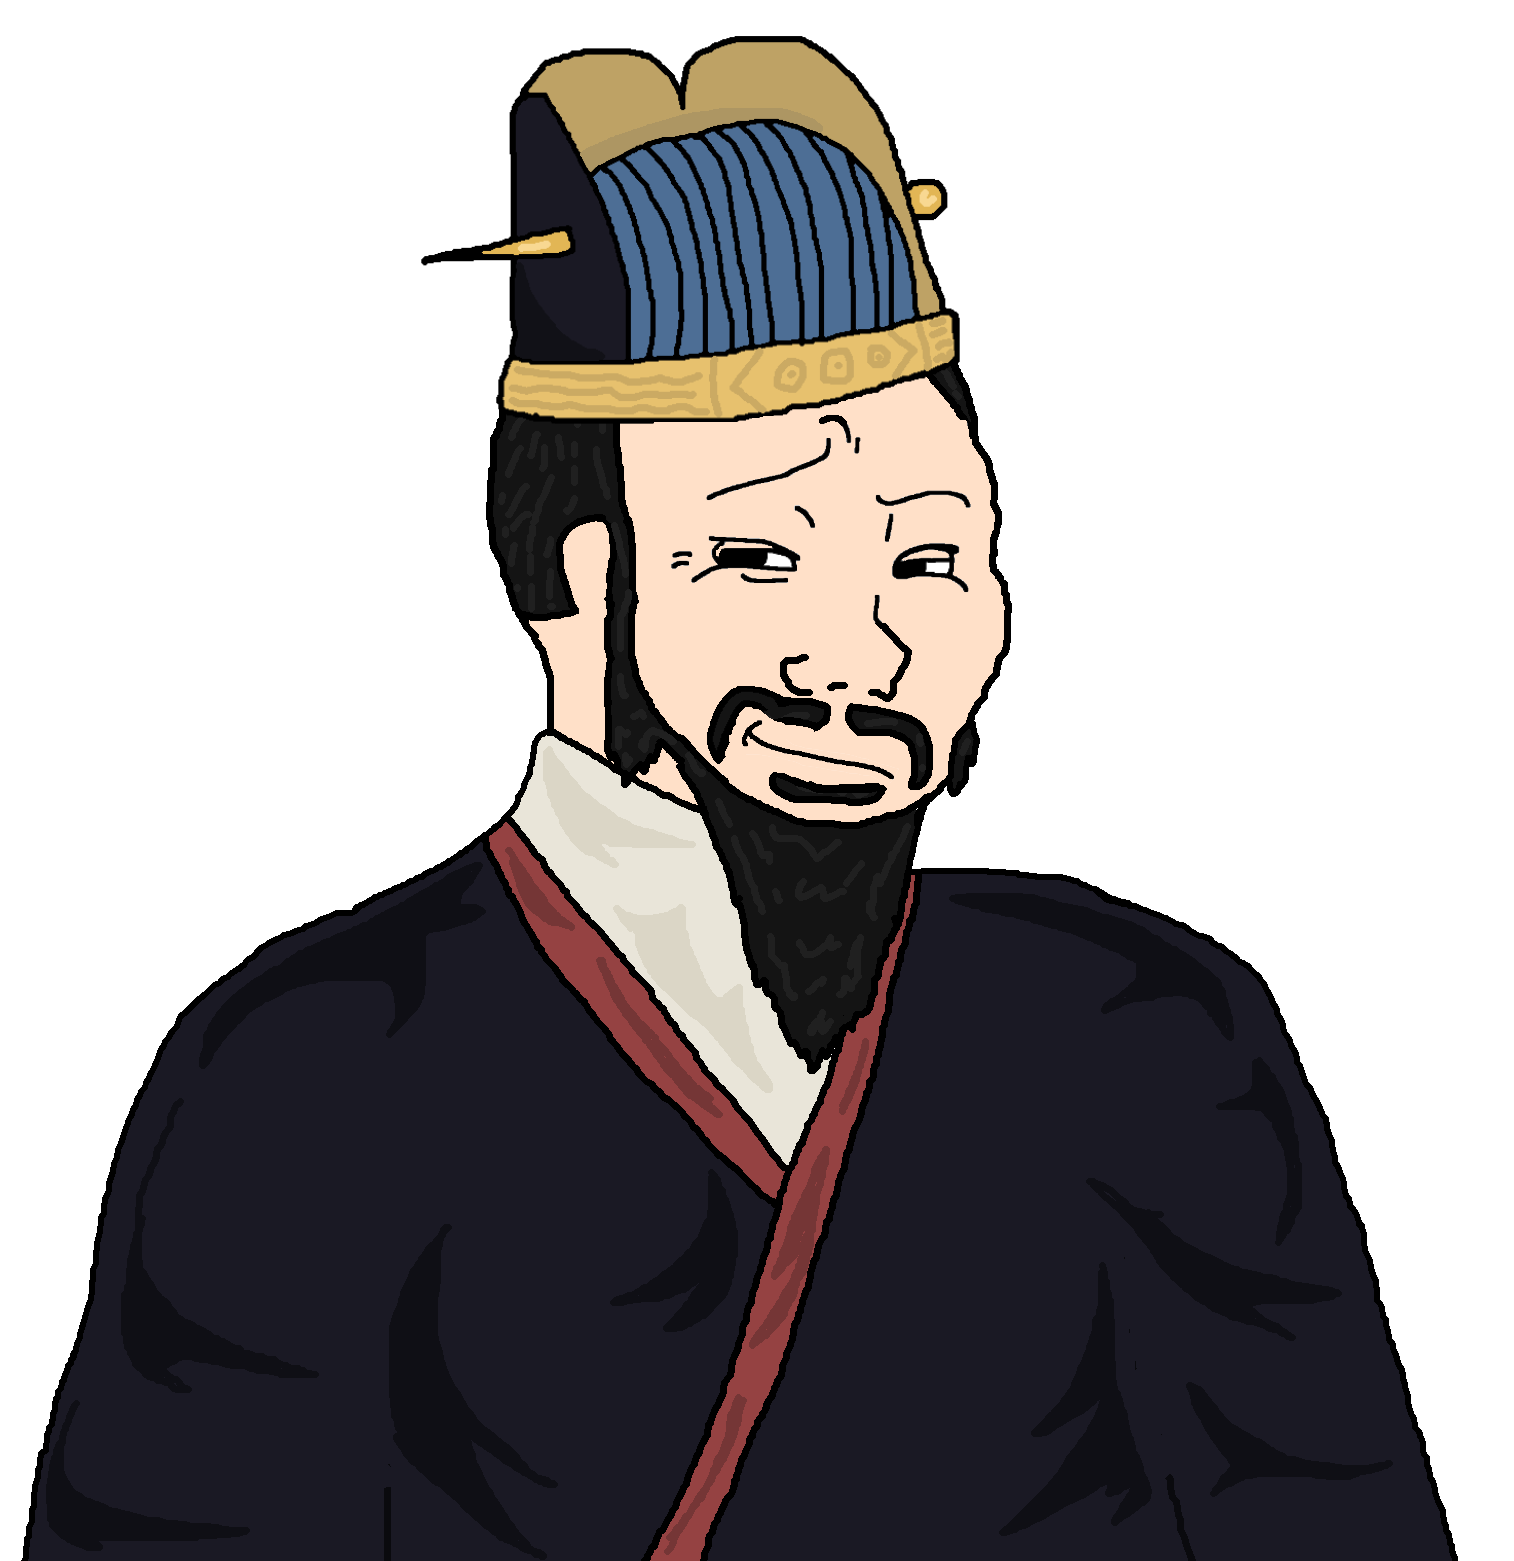
Label: 5_Smugjak